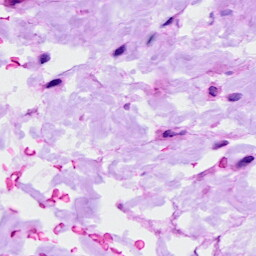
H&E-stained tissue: Ovarian